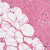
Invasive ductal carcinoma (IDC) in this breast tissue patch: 0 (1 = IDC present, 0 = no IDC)